Question: Is there an easy way to get pyplot to treat calls to 'text()' or 'annotate()' as if they were "data", so that it automatically expanded the axis limits to include the text within the plot boundaries (i.e., not in the margin)?
'''
# this creates a barplot with a significance bracket
# but the p-value above the bracket overlaps the plot title
import matplotlib.pyplot as plt
p = plt.subplot(1, 1, 1)
b = plt.bar((0, 1), (2, 3), yerr=(0.1, 0.2))
bracket = [[[0.4, 0.4], [2.5, 3.8]],
[[0.4, 1.4], [3.8, 3.8]],
[[1.4, 1.4], [3.4, 3.8]]]
for x, y in bracket:
p.plot(x, y, 'k')
txt = p.text(0.9, 4.0, 'p < 0.001', ha='center')
plt.title('A significant MWE')
'''

My current workaround involves creating the text, calling 'draw()', getting the text's 'bbox_patch' extents, transforming those extents to data coordinates, and manually changing the 'ybound' of the axes object to something bigger than the transformed upper extent. This seems rather roundabout to me, and I'm wondering if there's an easier way.
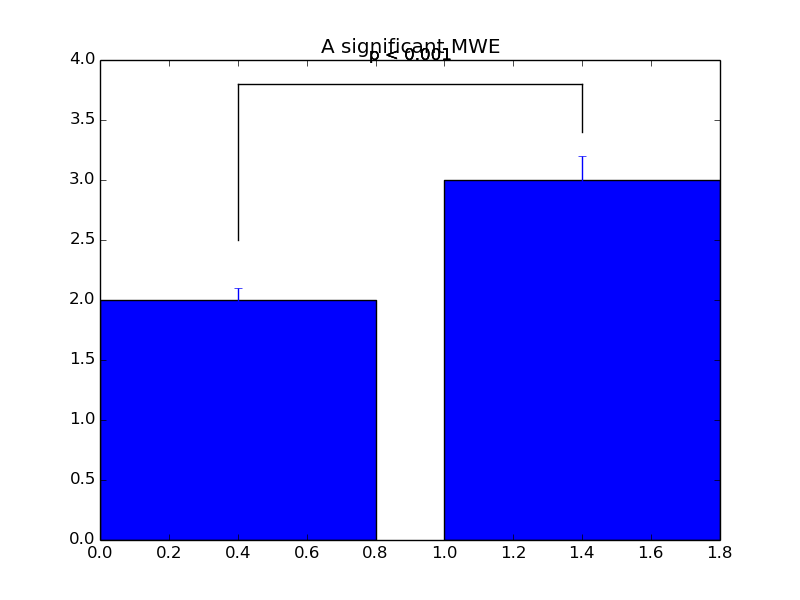
Answer: This is my workaround. Inelegant, but functional. If anyone has a better way, I'd still love to hear it.
'''
txt.set_bbox(dict(facecolor='w', alpha=0, boxstyle='round, pad=1'))
plt.draw()
txtbb = txt.get_bbox_patch().get_window_extent()
ymax = p.transData.inverted().transform(txtbb).ravel()[-1]
ybnd = p.get_ybound()
if ymax > ybnd[-1]:
p.set_ybound(ybnd[0], ymax)
plt.draw()
plt.show()
'''